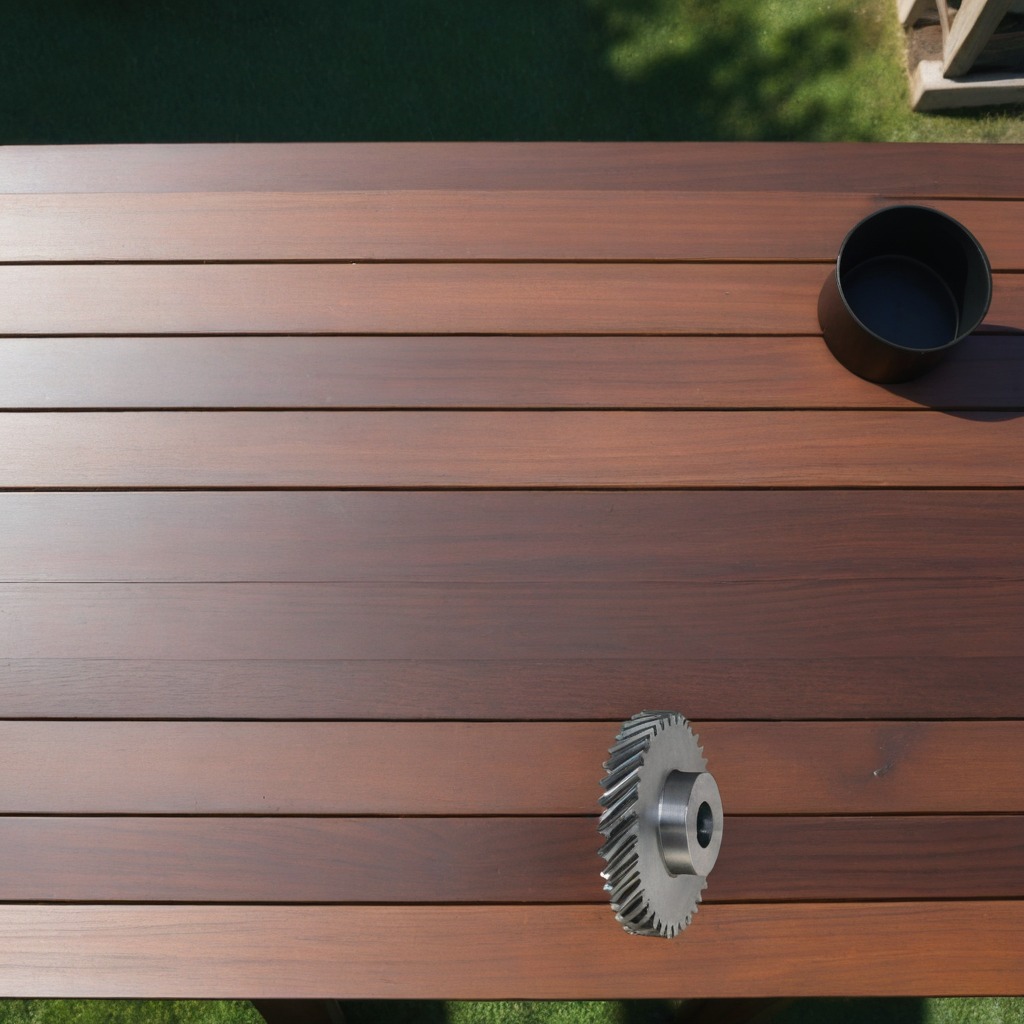
A steel gear with teeth is lying on the wood workbench.